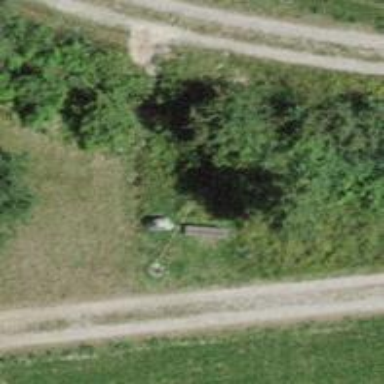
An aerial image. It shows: Bench for seating.